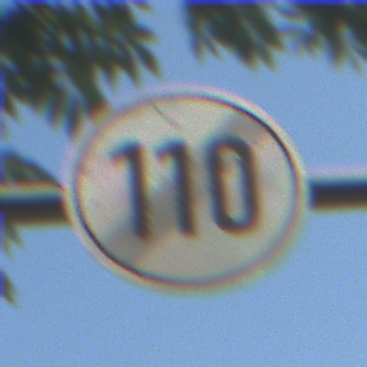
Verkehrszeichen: EndeGeschwindigkeit110
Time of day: Midday
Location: Outdoor (Suburban)
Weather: Clear
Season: NotSpecified
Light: Natural